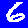
Digit: 6